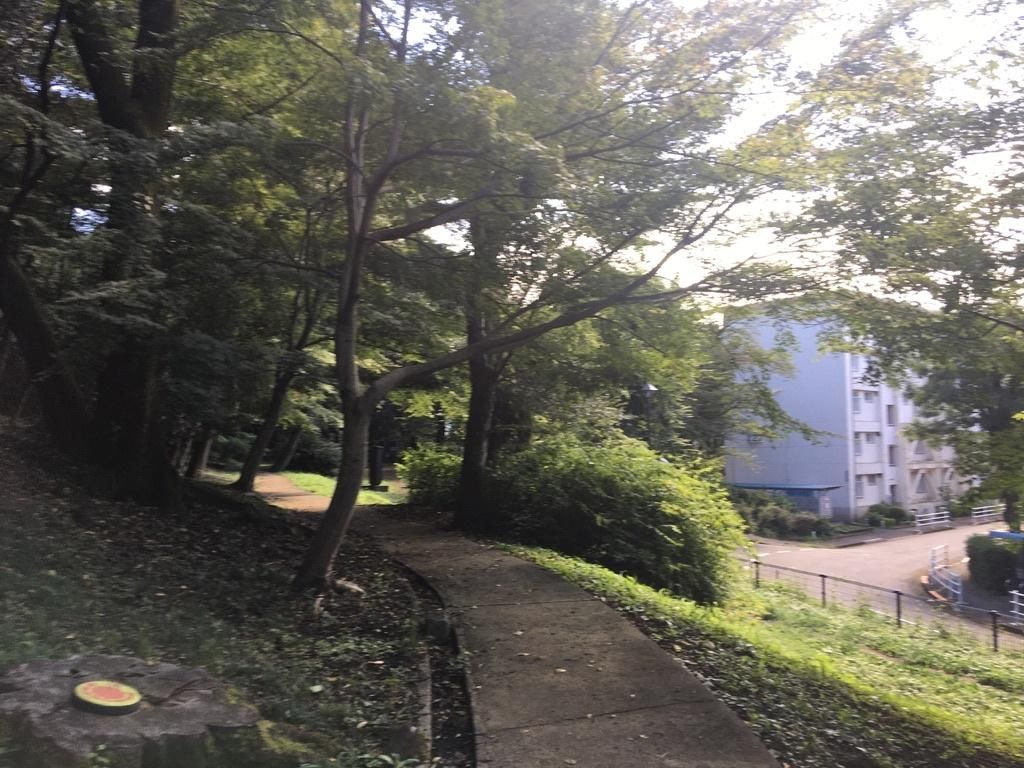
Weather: clear
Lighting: day
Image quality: good
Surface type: walking surface
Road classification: footway
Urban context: urban centre
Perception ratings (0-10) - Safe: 7.45, Lively: 5.91, Beautiful: 9.38, Boring: 4.14, Depressing: 3.88, Wealthy: 6.8